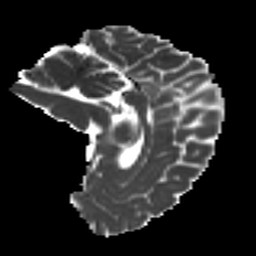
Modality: MD
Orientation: sagittal
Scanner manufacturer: ge
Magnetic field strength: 3 T
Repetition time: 7.8 s
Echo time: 0.0606 s